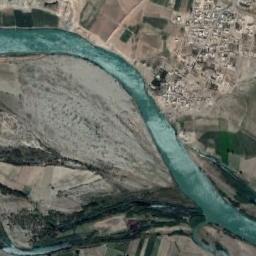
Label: river